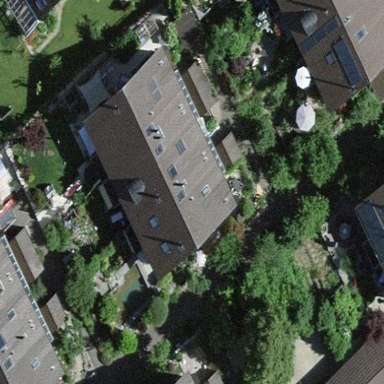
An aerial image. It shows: Terrace building with gabled roof.